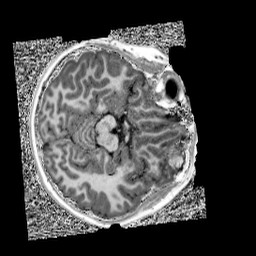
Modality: UNIT1
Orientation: axial
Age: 9
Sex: female
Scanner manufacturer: siemens
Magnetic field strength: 3 T
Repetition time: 4 s
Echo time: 0.00303 s